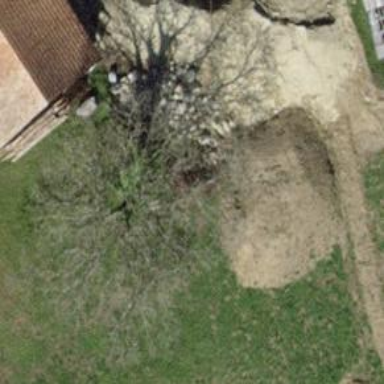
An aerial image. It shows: Garden with deciduous broadleaved trees.